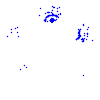
Particle: electron